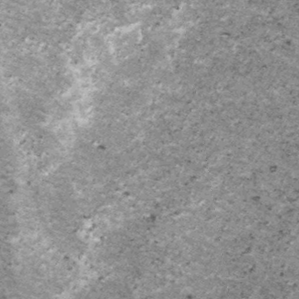
Label: frost